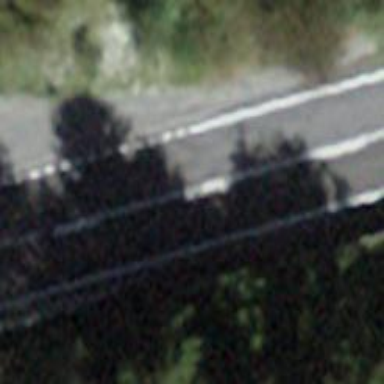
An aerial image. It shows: Primary road with asphalt surface and no sidewalks.